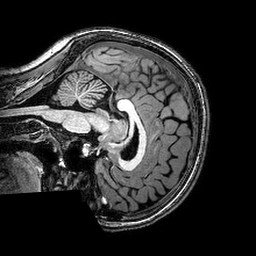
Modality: T1w
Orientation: sagittal
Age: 20
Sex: female
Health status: healthy
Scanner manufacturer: philips
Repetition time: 0.008208 s
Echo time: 0.00376 s